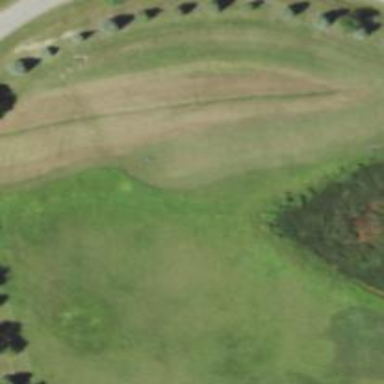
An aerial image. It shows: Disc golf hole.